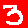
Digit: 3